Question: '''
"<div id='fb-root'></div>
<script>
window.fbAsyncInit = function()
{
FB.init({
appId: 'ID',
status: true,
cookie: true,
xfbml: true
});
FB.getLoginStatus(function(response)
{
if(response.status === 'connected')
{
if (response.authResponse != 'undefined')
{
window.location = '/fb_redirect.php';
}
} else if(response.status === 'not_authorized')
{
} else
{
FB.Event.subscribe('auth.login', function(response)
{
window.location = '/fb_redirect.php';
});
}
});
};
(function(d, s, id) {
var js, fjs = d.getElementsByTagName(s)[0];
if (d.getElementById(id)) return;
js = d.createElement(s); js.id = id;
js.src = '//connect.facebook.net/en_US/all.js#xfbml=1&appId=ID';
fjs.parentNode.insertBefore(js, fjs);
}(document, 'script', 'facebook-jssdk'));
</script>
<div class='fb-login-button' data-show-faces='false' scope='email' registration-url='http://www.sportannica.com/fb_redirect.php' size='large' data-width='200' data-max-rows='1'></div>
'''
This is what I'm using right now. For users that have already accepted the app, it works fine. But, for first time users, upon click of the login button, there isn't any screen that pops up and shows details about the app like how many people use it or what type of permissions it is requesting. It just heads right to /fb_redirect.php.

See the Site URL that is specified in the pic? Is that the URL that the page is redirected to upon logging into FB and accepting the app?
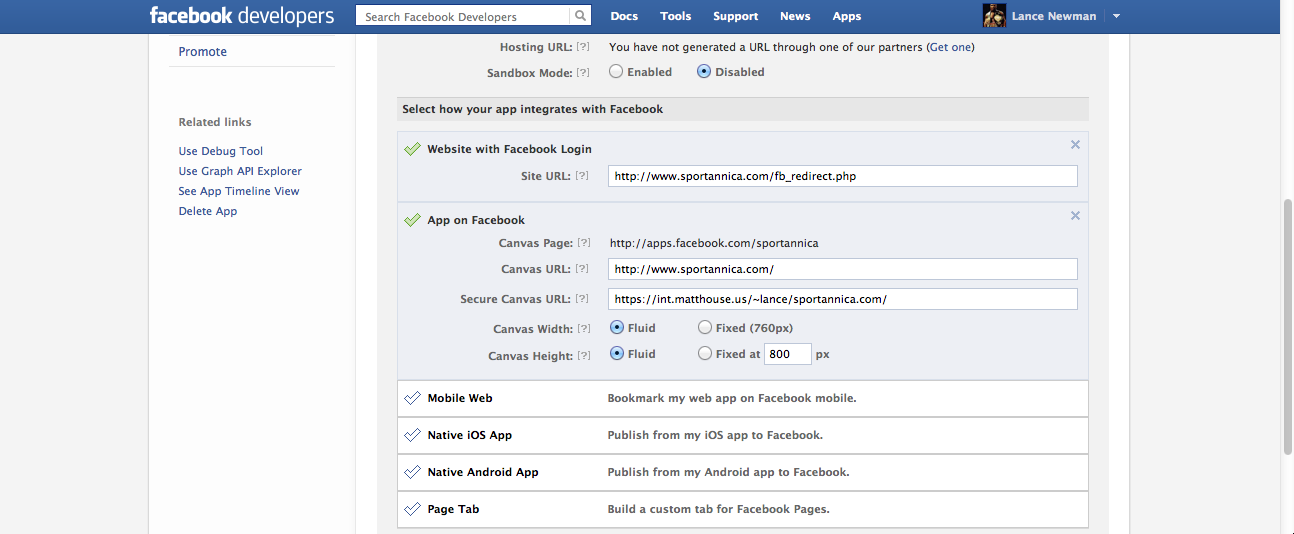
Answer: The login button is used when the user is not logged in on facebook, if the user is logged in but hasn't granted permission to your app you should use the oauth dialog for example.
You can accomplish that by doing this
'''
FB.getLoginStatus(function(response) {
if(response.status === 'connected'){
if (response.authResponse != 'undefined')
window.location = '/fb_redirect.php';
}else if(response.status === 'not_authorized'){
//it means we have a user but he hasn't granted any permissions to our app
//we're going to redirect him to the permission page
window.location = 'https://www.facebook.com/dialog/oauth?client_id=YOUR_APP_ID&response_type=code&redirect_uri=YOUR_APP_URL&scope=email';
} else {
//the user is not logged in, as you already have a login button you don't have to do nothing
}
});
//this should be outside the FB.getLoginStatus function
FB.Event.subscribe('auth.login', function(response) {
window.location = '/fb_redirect.php';
});
'''